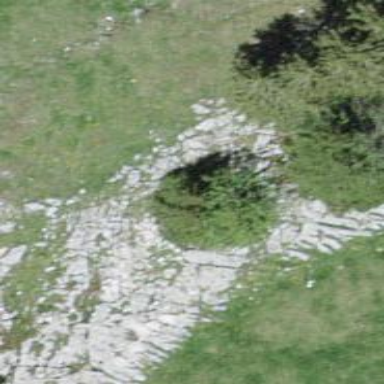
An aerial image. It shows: Needle-leaved tree in its natural environment.